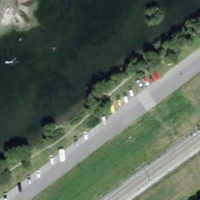
EUNIS habitat code: 14
Species observed at this site:
Corvus corone
Gypaetus barbatus
Sylvia borin
Aegithalos caudatus
Sylvia atricapilla
Centrotus cornuta
Spinus spinus
Pernis apivorus
Cuculus canorus
Erithacus rubecula
Matricaria discoidea
Certhia familiaris
Phoenicurus phoenicurus
Sympetrum fonscolombii
Corvus corax
Periparus ater
Cyanistes caeruleus
Lophophanes cristatus
Troglodytes troglodytes
Chloris chloris
Pyrrhula pyrrhula
Corvus cornix
Passer domesticus
Turdus merula
Saxicola rubetra
Hirundo rustica
Turdus pilaris
Regulus regulus
Cinclus cinclus
Pyrrhocorax graculus
Aquila chrysaetos
Motacilla alba
Delichon urbicum
Tachybaptus ruficollis
Oenanthe oenanthe
Fulica atra
Dendrocopos major
Turdus viscivorus
Buteo buteo
Prunella collaris
Alauda arvensis
Pica pica
Sitta europaea
Garrulus glandarius
Columba livia
Nucifraga caryocatactes
Picus viridis
Ficedula hypoleuca
Chamaenerion angustifolium
Anas platyrhynchos
Accipiter gentilis
Acrocephalus palustris
Montifringilla nivalis
Aythya fuligula
Fringilla coelebs
Carduelis carduelis
Columba palumbus
Yponomeuta evonymella
Parus major
Carpodacus erythrinus
Aegopodium podagraria